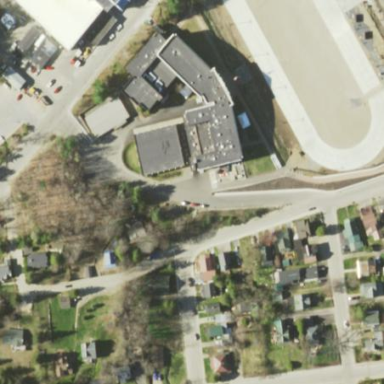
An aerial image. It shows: School building.